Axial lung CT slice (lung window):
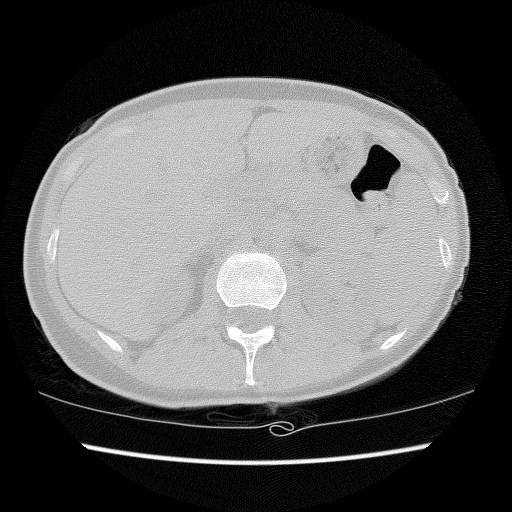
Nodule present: no